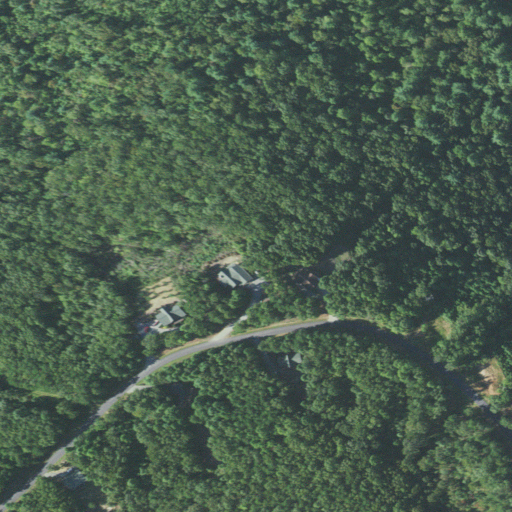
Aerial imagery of mountain in North Carolina named Jim Long Mountain containing deciduous forest, mixed forest, open development, low intensity development, and evergreen forest